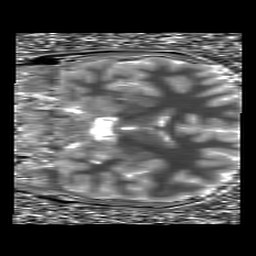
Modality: T1map
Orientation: coronal
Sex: male
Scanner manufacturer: siemens
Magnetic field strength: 3 T
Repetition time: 5 s
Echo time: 0.00355 s